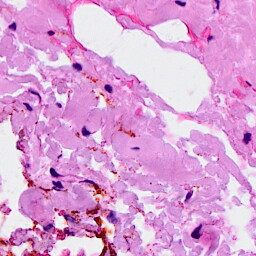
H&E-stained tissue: Breast